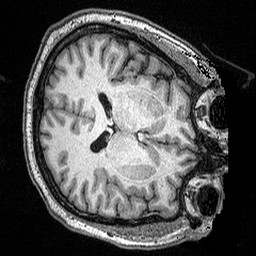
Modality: T1w
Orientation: axial
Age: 40
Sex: male
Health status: ill
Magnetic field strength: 3 T
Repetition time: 2.53 s
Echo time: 0.00331 s